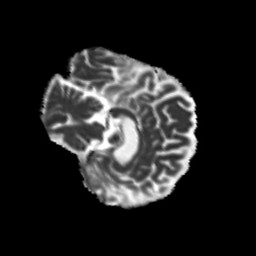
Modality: MD
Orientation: sagittal
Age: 69
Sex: female
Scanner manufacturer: siemens
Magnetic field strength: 3 T
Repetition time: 5.25 s
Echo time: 0.08 s